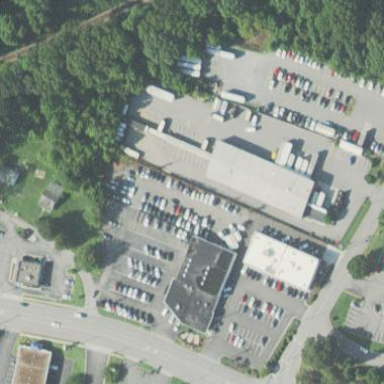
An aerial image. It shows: Parking area with surface.